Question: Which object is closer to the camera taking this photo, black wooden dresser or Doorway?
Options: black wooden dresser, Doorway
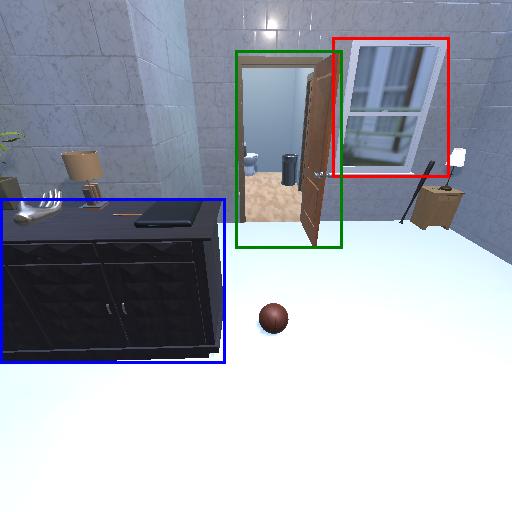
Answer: black wooden dresser